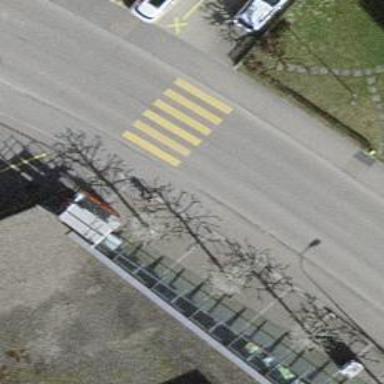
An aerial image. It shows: Uncontrolled road crossing.